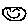
Label: smiley face